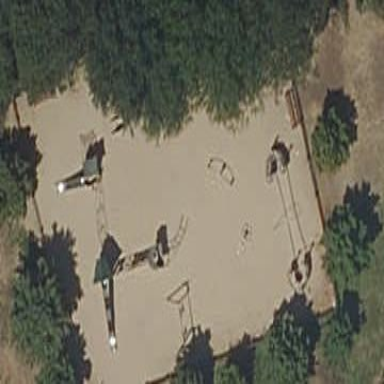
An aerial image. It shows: Playground area for leisure activities on the land.